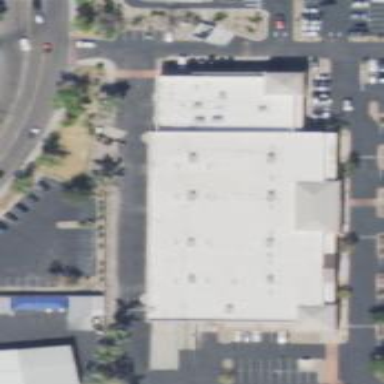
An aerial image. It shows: Building housing furniture shop.